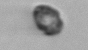
Label: Heterocapsa_rotundata